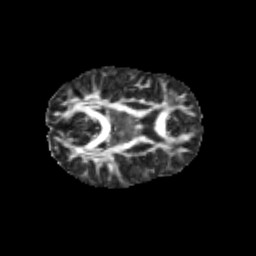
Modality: FA
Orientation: axial
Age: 11
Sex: female
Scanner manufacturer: siemens
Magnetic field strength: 3 T
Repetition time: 3.8 s
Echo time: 0.07 s